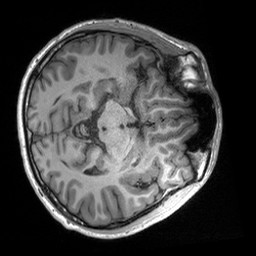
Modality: T1w
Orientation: axial
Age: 19
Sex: male
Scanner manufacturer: siemens
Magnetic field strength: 3 T
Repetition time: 2.3 s
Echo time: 0.00227 s